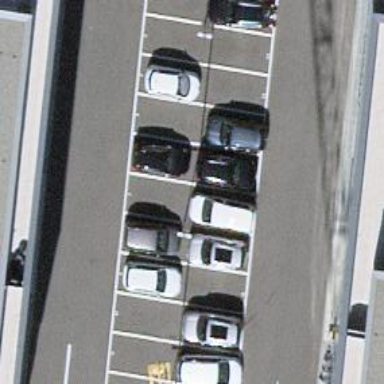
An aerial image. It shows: Parking area with surface.